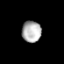
Tissue: prostate
Cell type: T cells
Senescence score: 0.8357
Nuclear area (px): 404
Mean DAPI intensity: 176.371